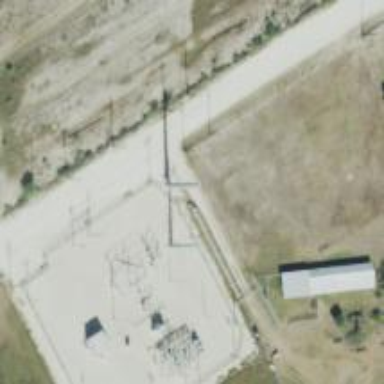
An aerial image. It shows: Power pole.